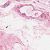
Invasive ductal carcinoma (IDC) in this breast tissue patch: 0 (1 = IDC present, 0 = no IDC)